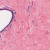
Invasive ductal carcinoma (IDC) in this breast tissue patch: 0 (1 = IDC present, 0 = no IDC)